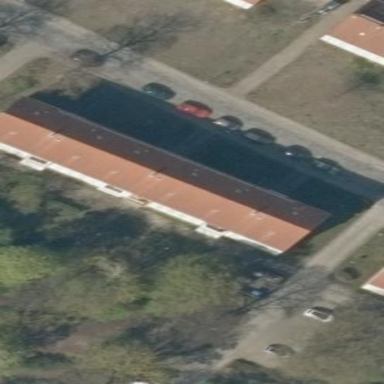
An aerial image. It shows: Image showing building with apartments.